Question: I want to use the same button in my own dialog:

As I can see, it is used by Windows Explorer and some other system dialogs.
Is it a standard control? How can I insert it into my application?
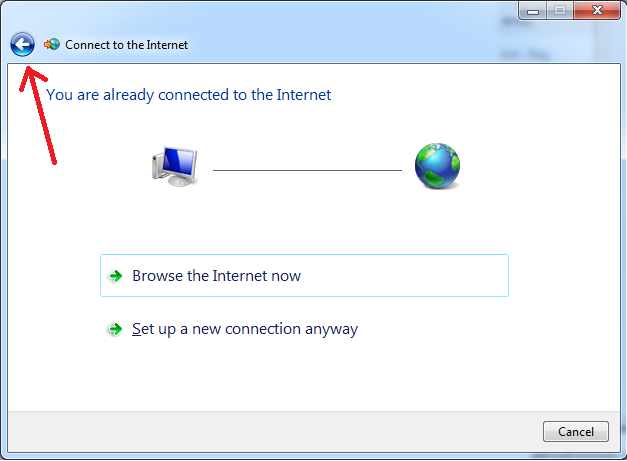
Answer: This is provided by visual styles (UXTHEME.DLL).
However you must do it yourself. Owner-draw or subclassed button which will paint it using OpenThemeData (class is "NAVIGATION"), part NAV_BACKBUTTON.
Note that as always with UXTHEME.DLL you should also have a fallback if UXTHEME.DLL is not available (before XP), is disabled or if the class "NAVIGATION" is not defined (it is only added in Aero, XP's Luna does not have it).